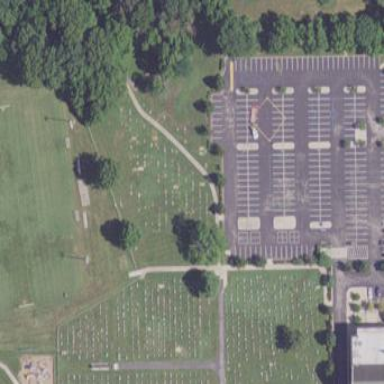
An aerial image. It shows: Grave yard.